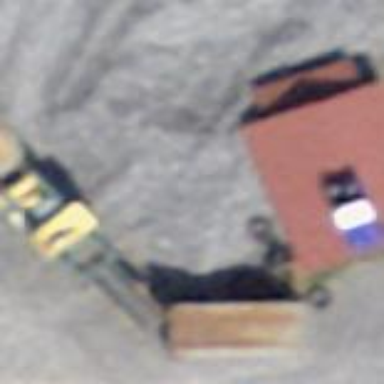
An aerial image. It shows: Barn.